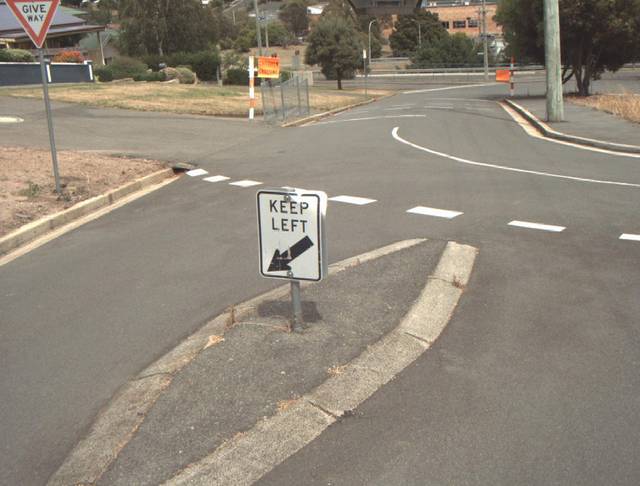
Region: Australia
Coordinates: -41.454, 147.144